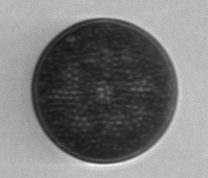
Label: Coscinodiscus